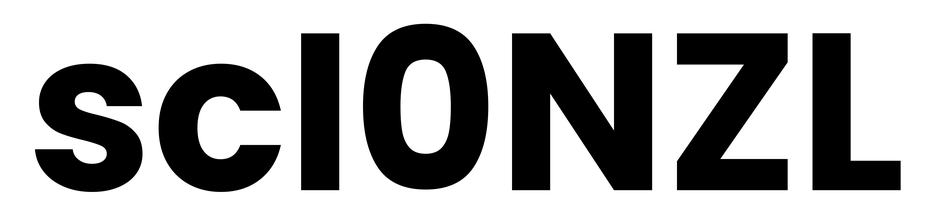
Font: Poppins-Bold